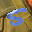
Label: 5